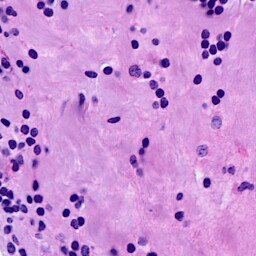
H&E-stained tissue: Breast